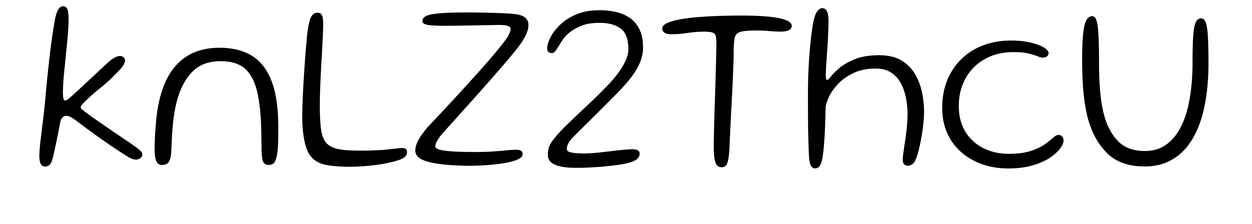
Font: Gluten_ExtraLight